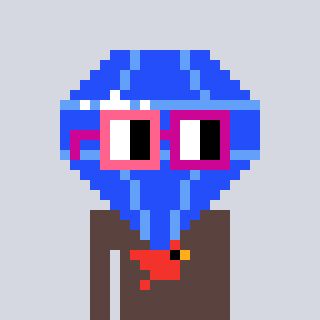
a pixel art character with square pink and red glasses, a blue diamond-shaped head and a darkbrown-colored body on a cool background